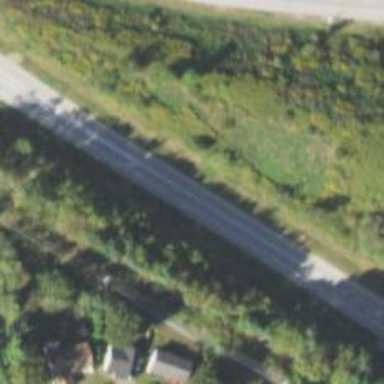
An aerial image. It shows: Primary link highway.